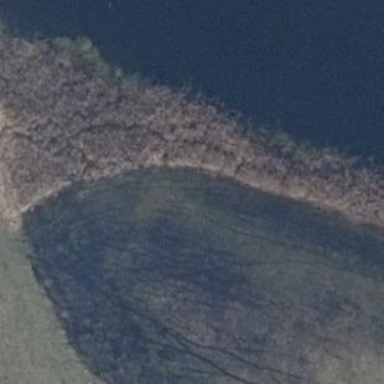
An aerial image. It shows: Reedbed in wetland area.